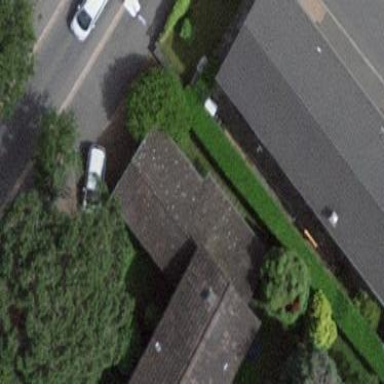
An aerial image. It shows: Garage.